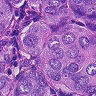
Metastatic tissue present: yes